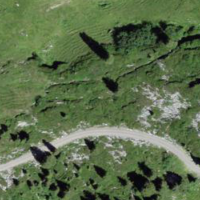
EUNIS habitat code: 23
Species observed at this site:
Saxifraga rotundifolia